Question: What I am trying to achieve is a load on demand functionality using JQuery and JSON.
I have a value in my table, lets call it "BatchNumber", when I click the + button I want to trigger a function that will make a request to grab all the corresponding data for that particular order row. How does one bind events to the +/- button? I am not sure where the documentation is for this. Right now I'm parsing a full JSON hierarchical dataset, but would like to do this on demand. In the image below you can see where I have the expanded order details below the batch.
If it helps here is my current javascript:
'''
$(function () {
var data = @Html.Raw(Json.Encode(Model));
$("#grid").igHierarchicalGrid({
dataSource: data,
primaryKey: "BatchNumber",
autoGenerateColumns: false,
odata: false,
initialDataBindDepth: 1,
columns: [
{ headerText: "Batch Number", key: "BatchNumber", dataType: "string" },
{ headerText: "Process Date", key: "BatchGroupItemDate", dataType: "date", format: "MM-d-yyyy, h:mm tt" },
{ headerText: "Batch Comment", key: "BatchComment", dataType: "string" },
{ headerText: "Number Of Documents", key: "NumberOfDocuments", dataType: "number" },
{ headerText: "Total Transfered", key: "TotalTransfered", dataType: "number" },
{ headerText: "Not Transfered", key: "NotTransfered", dataType: "number" }
],
features: [
{
name: "Sorting",
type: "local"
},
{
name: "Filtering",
type: "local"
},
{
name: 'Paging',
type: "local",
pageSize: 10
}
],
autoGenerateLayouts: false,
columnLayouts:[ //This is where I would like to build on demand by calling to the controller for information and inserting it into the grid based on the batchnumber.
{
key: "BatchDetails",
autoGenerateColumns: false,
primaryKey: "Key",
foreignKey: "BatchNumber",
responseDataKey: 'results',
columns: [
{ headerText: "Order #", key: "Key", dataType: "string" },
{ headerText: "Process Date", key: "Date", dataType: "date", format: "MM-dd-yyyy, h:mm:ss tt" },
{ headerText: "Batch Comment", key: "BatchComment", dataType: "string" },
{ headerText: "Last Error Message", key: "LastErrorMessage", dataType: "string" },
{ headerText: "Transferred Status", key: "TransferredStatus", dataType: "string" },
{ headerText: "Transfer Date", key: "TransferDate", dataType: "date"}
],
features: [
{
name: "Sorting",
type: "local"
}]
}
]
});
});
'''
I am fumbling my way through this so please if you need more information just ask and I will update my question. I am very new to jquery and json work.
Here is a screen of my grid for context:

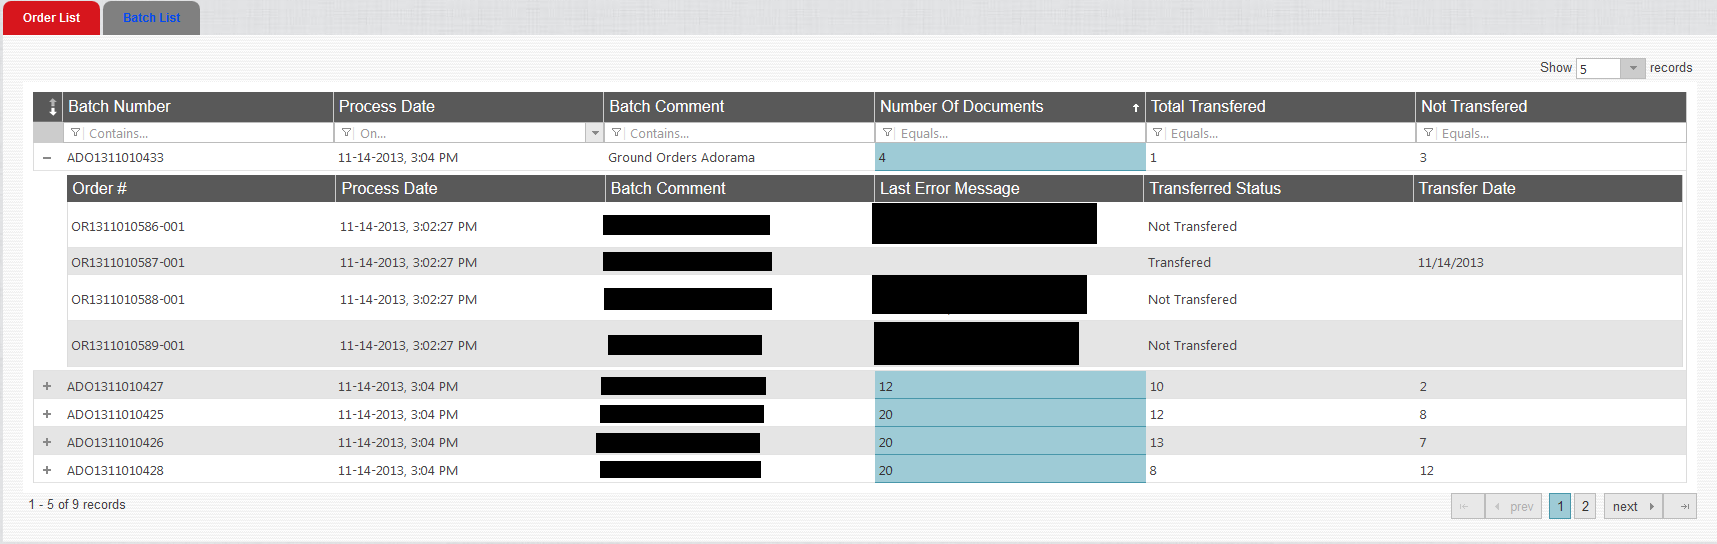
Answer: <URL>.
You can inspect the AJAX requests being made when rows of the parent grid are being expanded so you can see what the input and output data of those AJAX requests look like.
<URL>.
Although the functionality appears to be tightly coupled with either ASP.NET MVC or oData, you can use and back-end data provider, as long as that provider complies with the hierarchical grid's expectations for input and output data.
As far as hooking to the +/- buttons, I'm afraid that their events are not exposed.
The best you can get in terms of events are the , or better yet: . <URL>.
Wrapping one's head around the Load on Demand functionality of any hierarchical grid can be a daunting task so fret not - as long as the details are clear, the solution won't be that hard to compose.
One final piece of reference (and examples) I can provide is the official Infragistics forums. <URL>